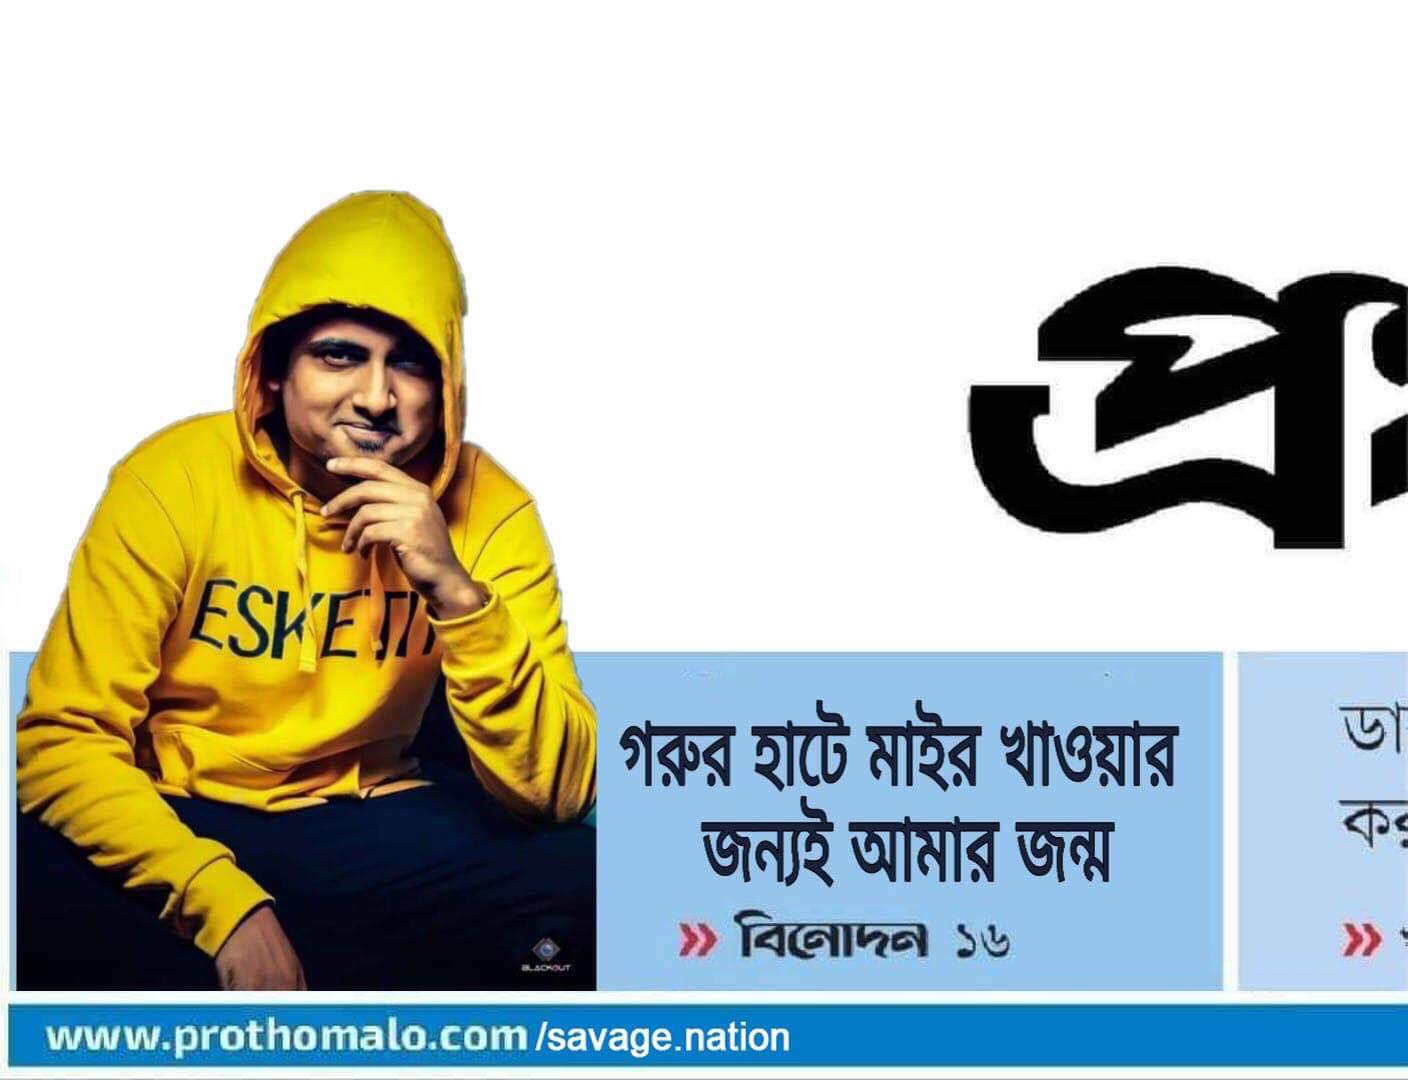
Caption: গরুর হাটে মাইর খাওয়ার জন্যই আমার জন্ম
Label: hate